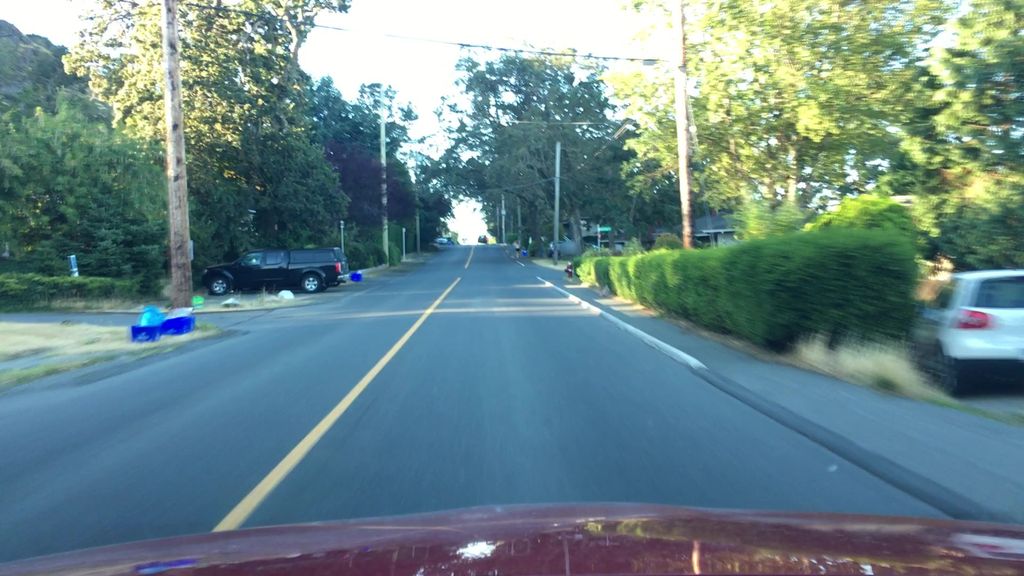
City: victoria